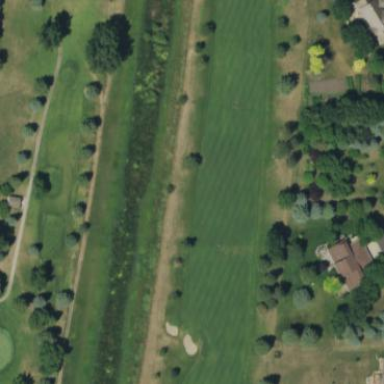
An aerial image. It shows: Grassy area designated as golf fairway.